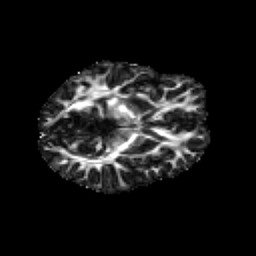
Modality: FA
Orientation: axial
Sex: female
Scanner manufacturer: siemens
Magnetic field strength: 3 T
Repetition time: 5 s
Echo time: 0.071 s